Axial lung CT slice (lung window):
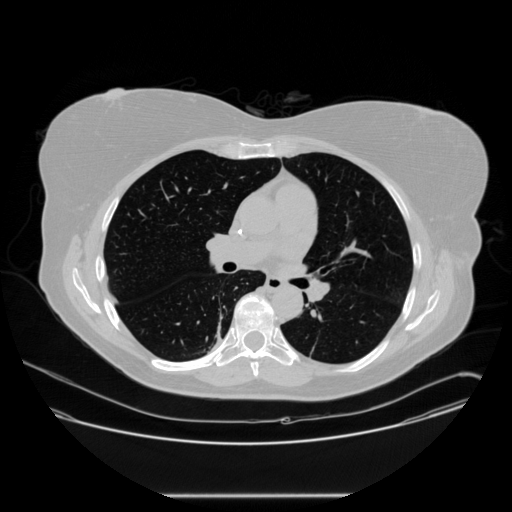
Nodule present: no